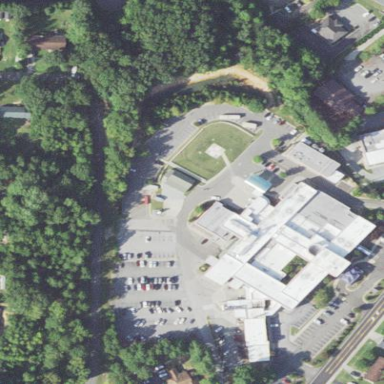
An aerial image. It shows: Hospital providing healthcare services.